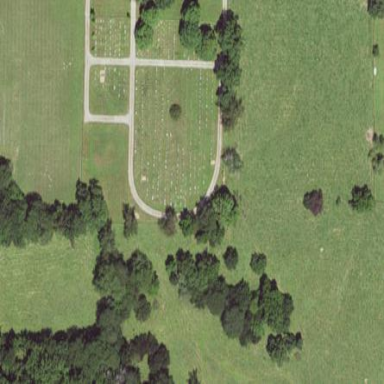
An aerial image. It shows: Cemetery.